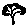
Label: tree